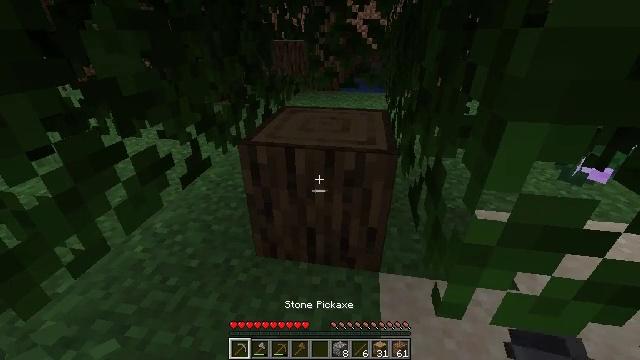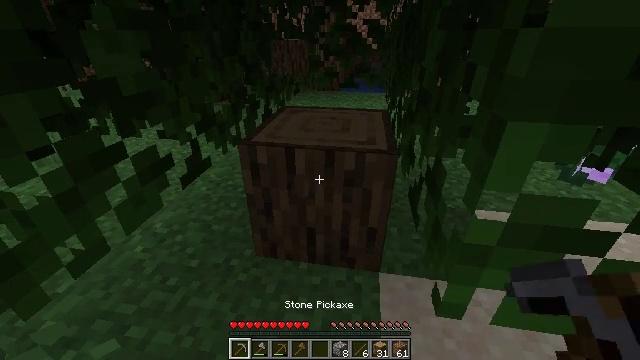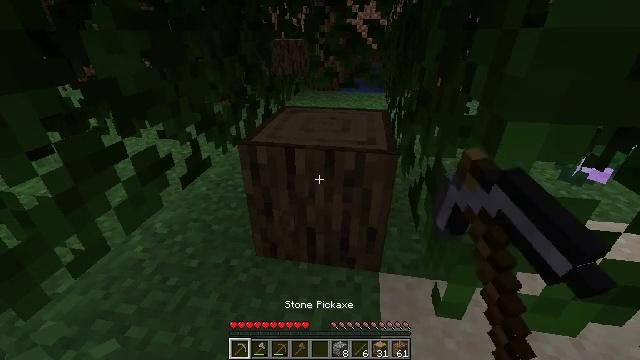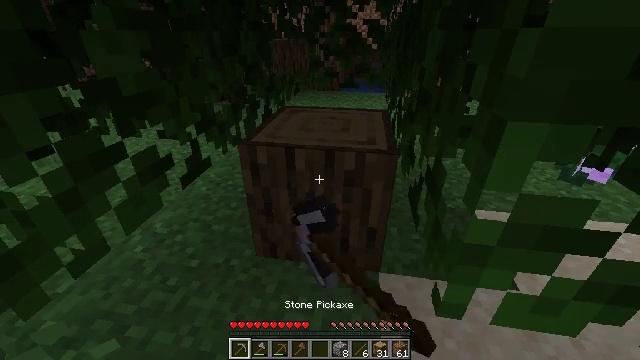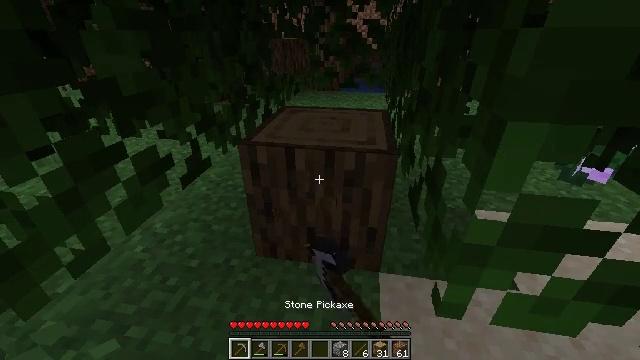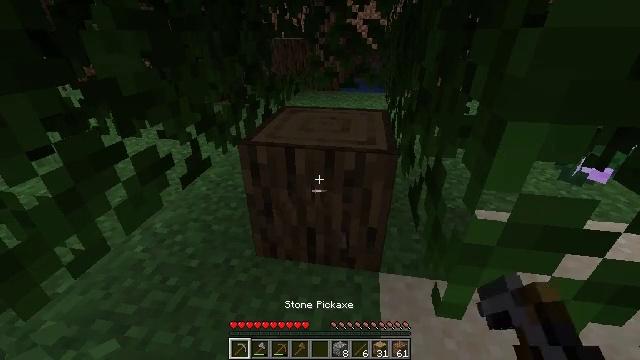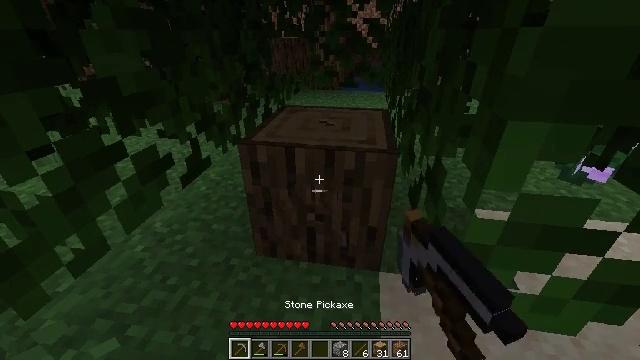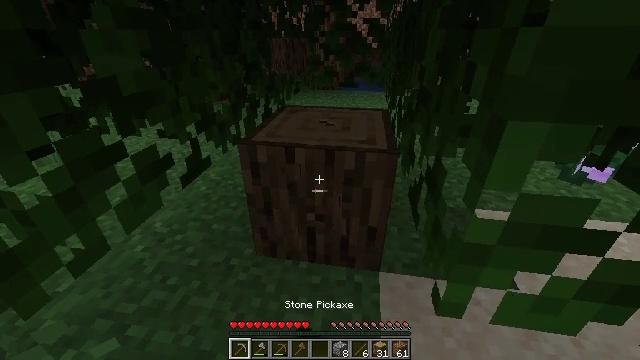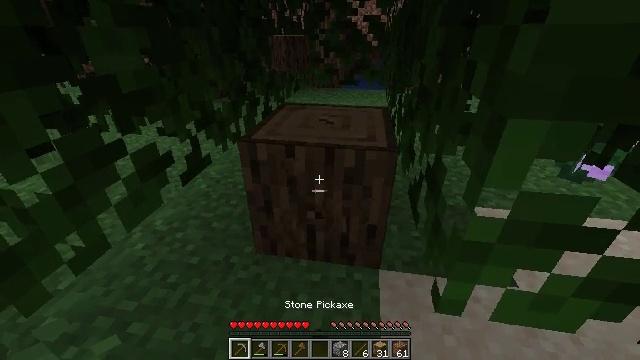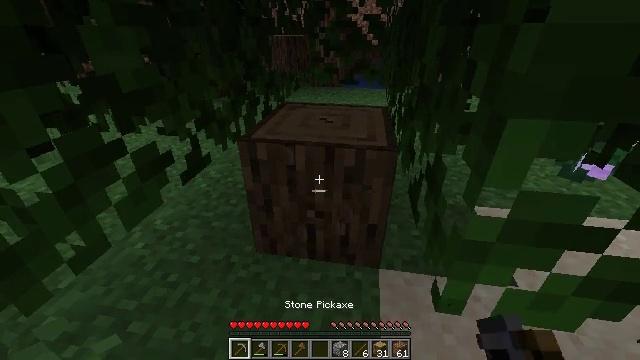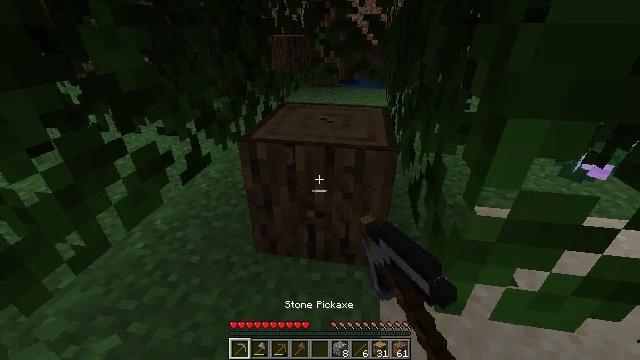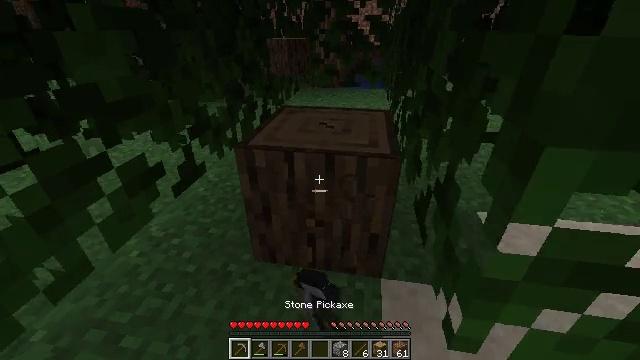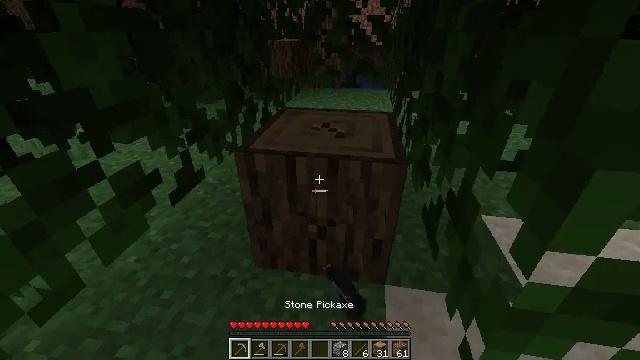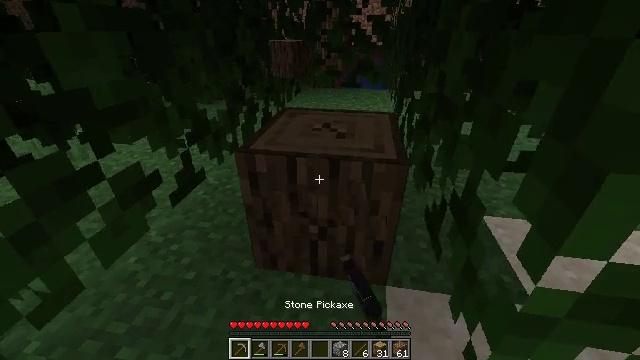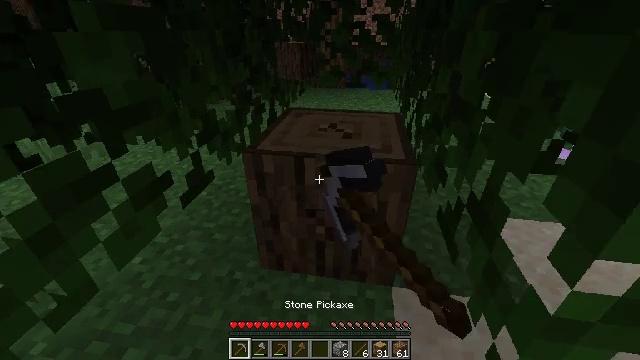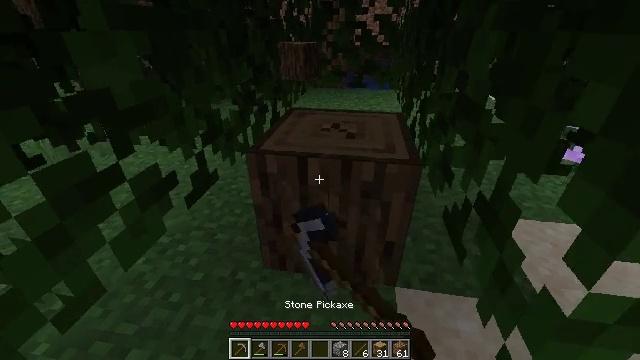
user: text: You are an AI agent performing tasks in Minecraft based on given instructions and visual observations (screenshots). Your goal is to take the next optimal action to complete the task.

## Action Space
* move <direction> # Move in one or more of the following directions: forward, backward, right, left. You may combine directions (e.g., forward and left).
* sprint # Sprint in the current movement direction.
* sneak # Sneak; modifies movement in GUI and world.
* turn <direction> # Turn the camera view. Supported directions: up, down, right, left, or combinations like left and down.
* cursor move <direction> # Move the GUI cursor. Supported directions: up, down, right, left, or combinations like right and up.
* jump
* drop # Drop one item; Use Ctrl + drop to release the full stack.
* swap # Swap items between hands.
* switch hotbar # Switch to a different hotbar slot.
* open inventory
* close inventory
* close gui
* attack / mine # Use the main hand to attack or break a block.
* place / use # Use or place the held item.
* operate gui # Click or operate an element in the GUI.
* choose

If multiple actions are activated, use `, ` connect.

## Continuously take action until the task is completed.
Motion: motion action
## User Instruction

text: Mine the oak log.
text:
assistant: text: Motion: attack / mine
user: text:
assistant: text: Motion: attack / mine
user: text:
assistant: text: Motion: attack / mine
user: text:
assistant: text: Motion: attack / mine
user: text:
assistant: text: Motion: attack / mine
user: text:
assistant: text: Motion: attack / mine
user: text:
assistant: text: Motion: attack / mine
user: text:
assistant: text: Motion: attack / mine
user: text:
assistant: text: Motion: attack / mine
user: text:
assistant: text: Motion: attack / mine
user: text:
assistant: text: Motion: move forward, attack / mine
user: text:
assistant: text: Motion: move forward, attack / mine
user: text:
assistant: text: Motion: move forward, attack / mine
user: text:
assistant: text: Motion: move forward, attack / mine
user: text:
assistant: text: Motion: attack / mine
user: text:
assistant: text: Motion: attack / mine
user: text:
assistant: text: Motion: attack / mine
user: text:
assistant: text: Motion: attack / mine
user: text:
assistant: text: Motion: attack / mine
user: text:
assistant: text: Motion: attack / mine
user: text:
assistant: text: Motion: attack / mine
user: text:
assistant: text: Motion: attack / mine
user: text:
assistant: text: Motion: attack / mine
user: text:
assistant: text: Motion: attack / mine
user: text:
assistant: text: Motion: attack / mine
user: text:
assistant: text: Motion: attack / mine
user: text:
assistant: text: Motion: attack / mine
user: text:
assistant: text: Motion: attack / mine
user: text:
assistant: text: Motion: attack / mine
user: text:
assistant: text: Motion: attack / mine